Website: lowes
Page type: review-order
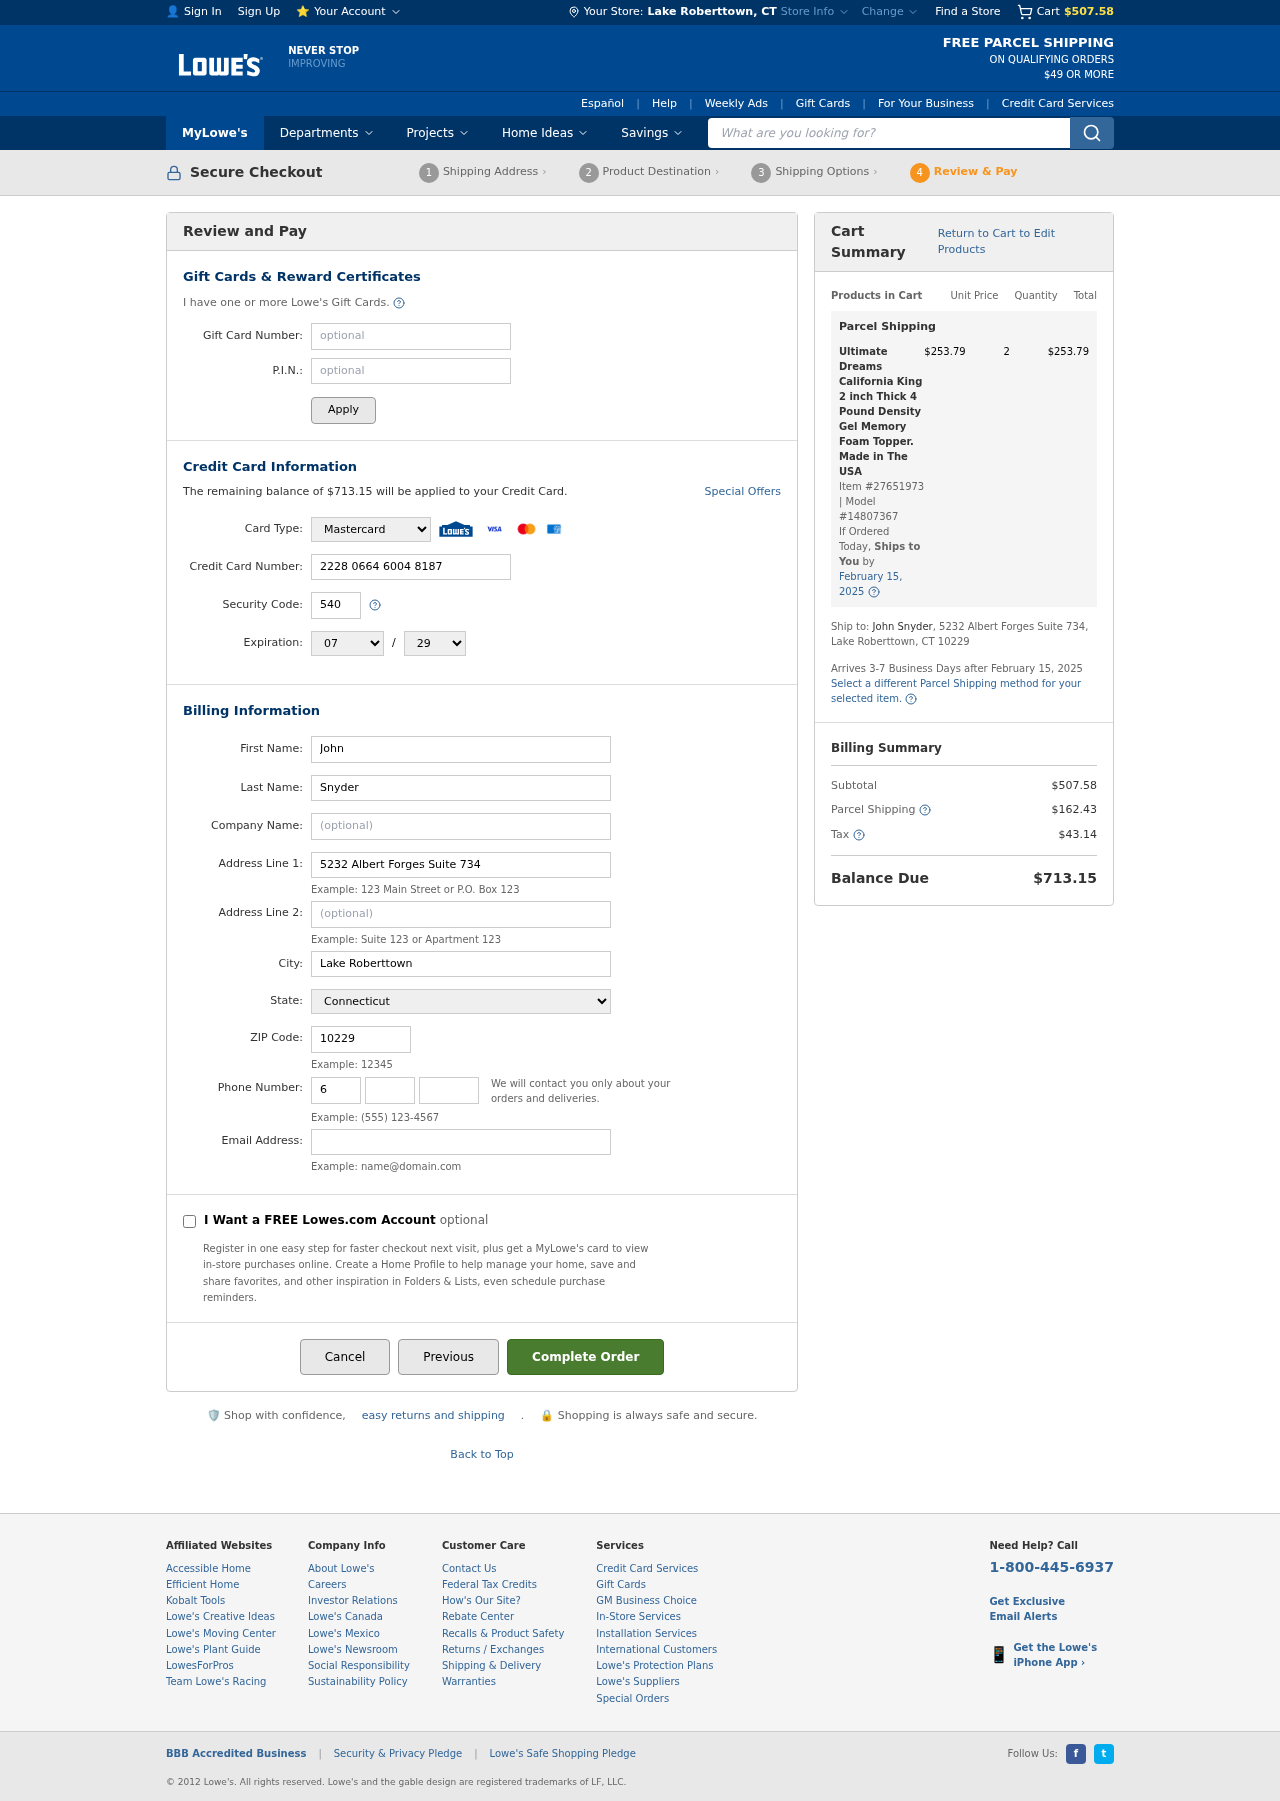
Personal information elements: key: PII_CARD_CVV
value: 540
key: PII_CARD_EXPIRY_MONTH
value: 07
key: PII_CARD_EXPIRY_YEAR
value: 29
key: PII_CARD_NUMBER
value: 2228 0664 6004 8187
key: PII_CARD_TYPE
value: Mastercard
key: PII_CITY
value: Lake Roberttown
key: PII_CITY_STATE
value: Lake Roberttown, CT
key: PII_EMAIL
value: jsnyder@gmail.com
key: PII_FIRSTNAME
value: John
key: PII_LASTNAME
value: Snyder
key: PII_PHONE_AREA
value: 668
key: PII_PHONE_PREFIX
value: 208
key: PII_PHONE_SUFFIX
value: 6435
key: PII_POSTCODE
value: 10229
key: PII_STATE
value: Connecticut
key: PII_STREET
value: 5232 Albert Forges Suite 734
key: PII_STREET2
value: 5232 Albert Forges Suite 734
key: PII_FULLNAME2
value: John Snyder
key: PII_STATE_ABBR
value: CT
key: PII_POSTCODE_FULL
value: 10229
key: PII_CITY_STATE_ZIP
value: Lake Roberttown, CT 10229
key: PII_POSTCODE_NUMERIC
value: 10229
Product elements: key: PRODUCT1_NAME
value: Ultimate Dreams California King 2 inch Thick 4 Pound Density Gel Memory Foam Topper. Made in The USA
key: PRODUCT1_PRICE
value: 253.79
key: PRODUCT1_QUANTITY
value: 2
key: PRODUCT1_ITEM_NUMBER
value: Item #27651973
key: PRODUCT1_MODEL_NUMBER
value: Model #14807367
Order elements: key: ORDER_SUBTOTAL
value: $507.58
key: ORDER_BALANCE_DUE
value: $713.15
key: ORDER_SHIPPING_DATE
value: February 15, 2025
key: ORDER_ITEM_TOTAL
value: $253.79
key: ORDER_SHIPPING_DATE2
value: February 15, 2025
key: ORDER_SHIPPING_COST
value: $162.43
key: ORDER_TAX
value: $43.14
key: ORDER_TOTAL
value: $713.15
Search elements: key: HEADER_SEARCH
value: What are you looking for?